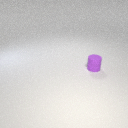
small purple rubber cylinder